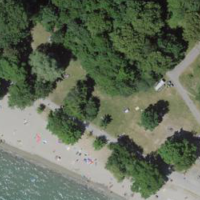
EUNIS habitat code: 53
Species observed at this site:
Erinaceus europaeus
Ballota nigra